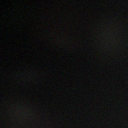
Screen state: off